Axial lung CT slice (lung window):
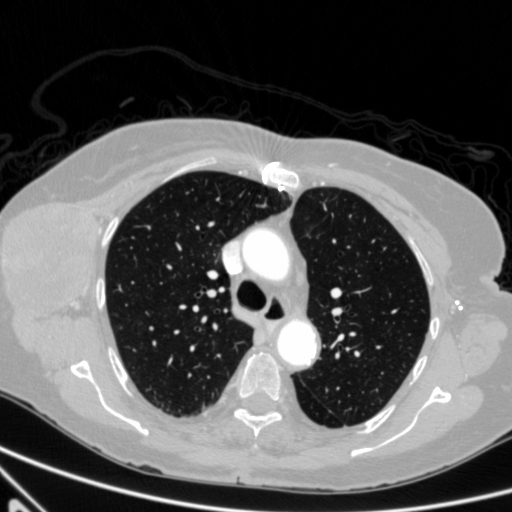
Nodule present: no